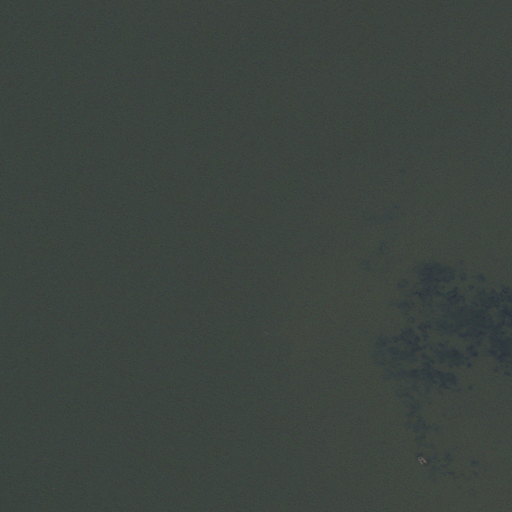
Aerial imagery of island in North Carolina named Little Hog Island containing only open water